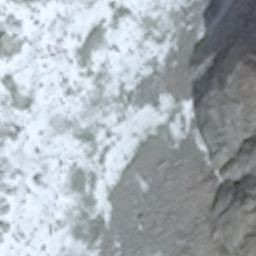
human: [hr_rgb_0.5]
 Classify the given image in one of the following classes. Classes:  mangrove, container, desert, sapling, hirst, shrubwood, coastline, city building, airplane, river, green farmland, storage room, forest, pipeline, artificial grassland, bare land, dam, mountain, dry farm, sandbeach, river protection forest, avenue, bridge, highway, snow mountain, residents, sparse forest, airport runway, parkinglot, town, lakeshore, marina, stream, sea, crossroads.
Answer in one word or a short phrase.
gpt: snow mountain